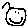
Label: smiley face